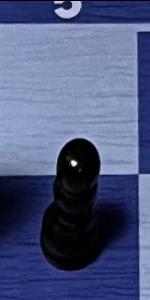
Label: Pawn_Black